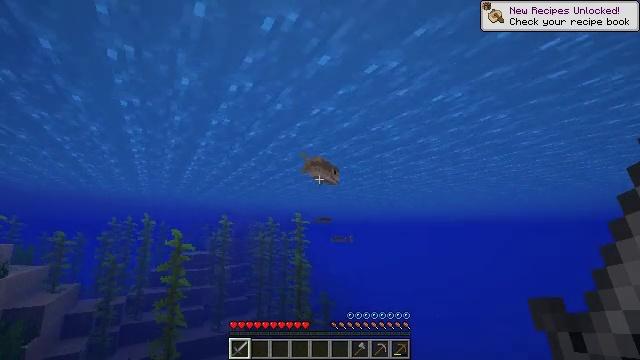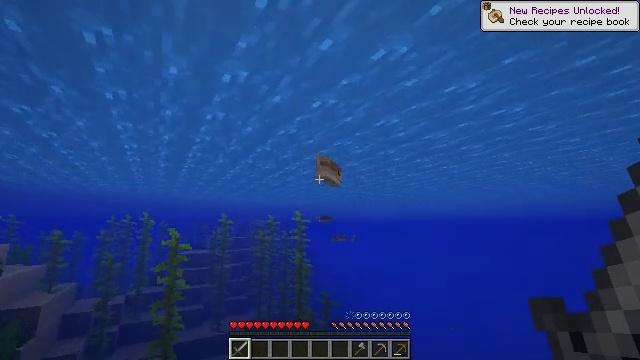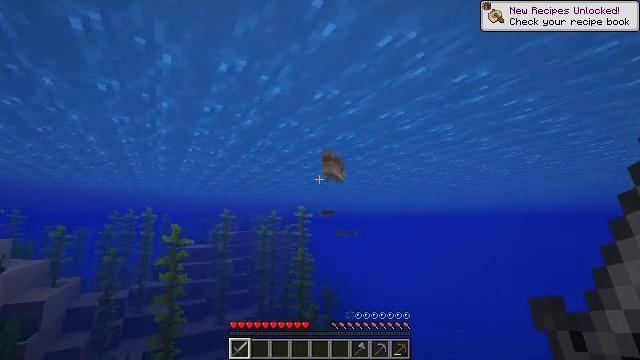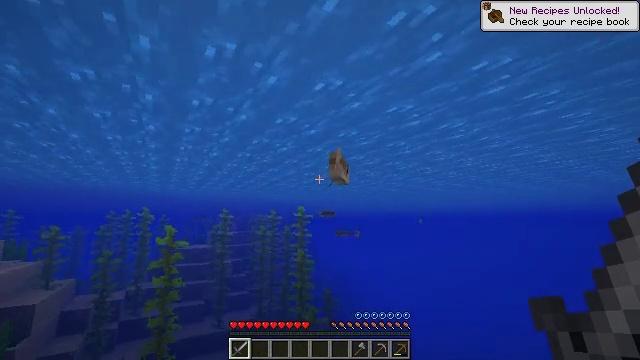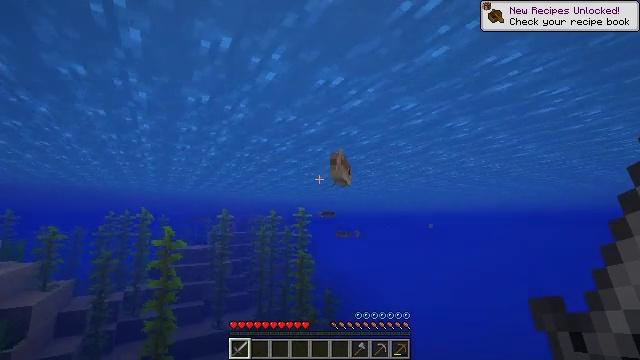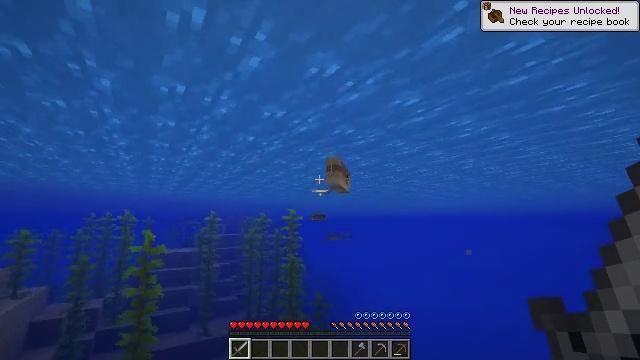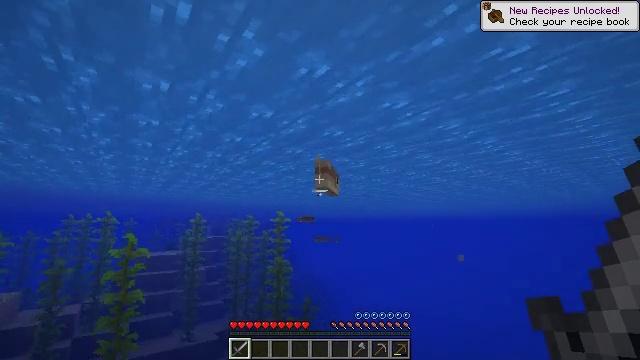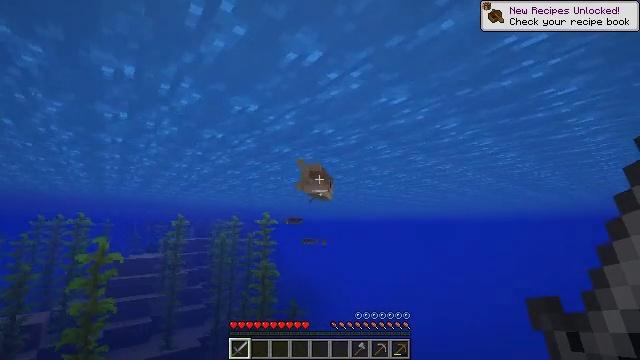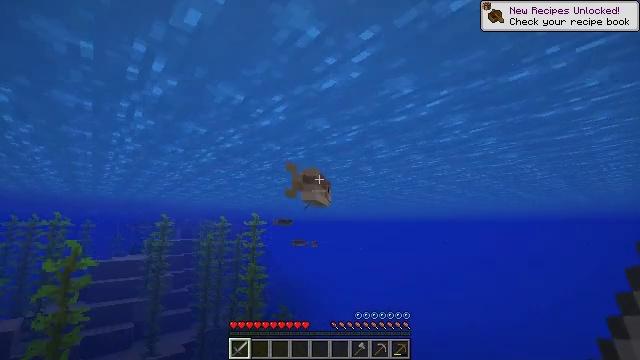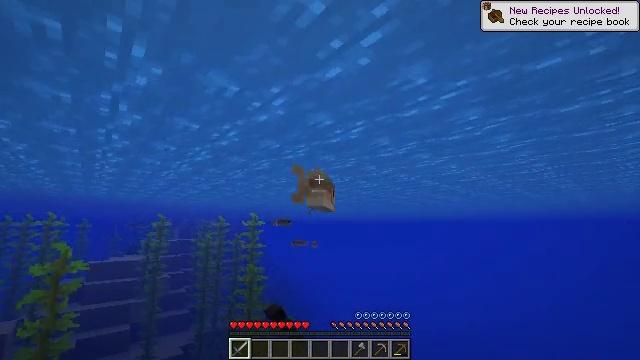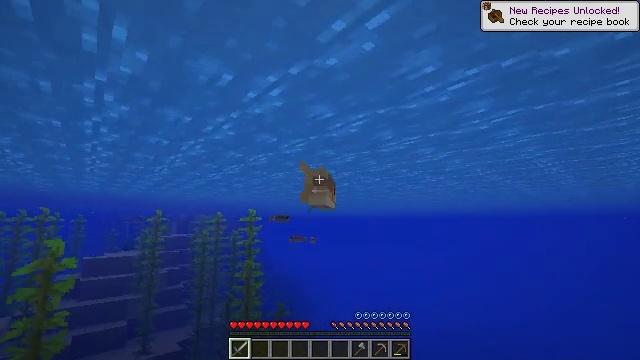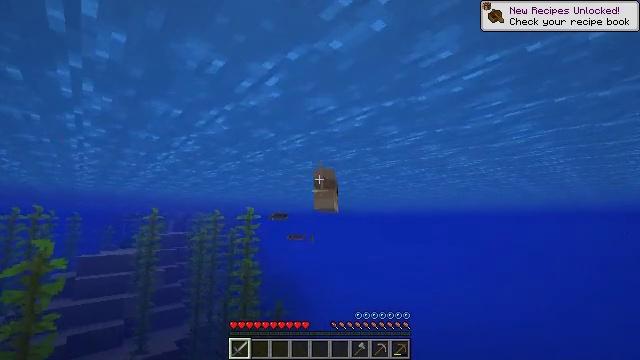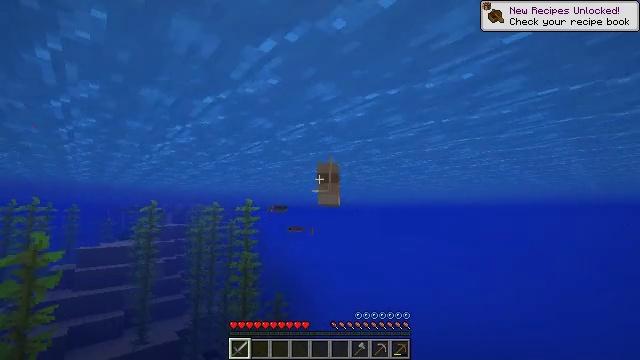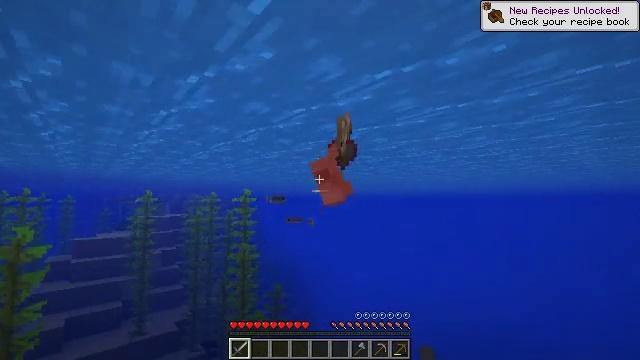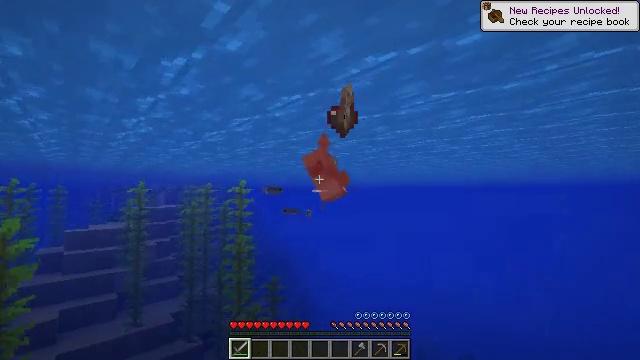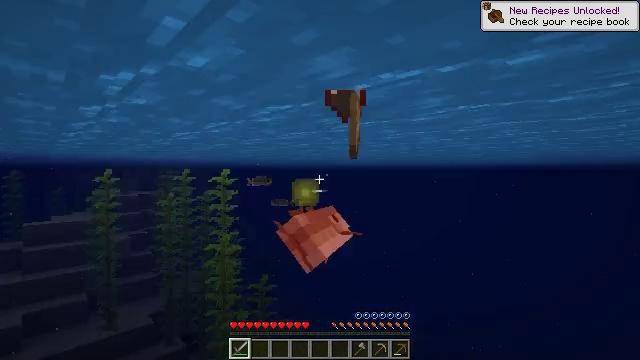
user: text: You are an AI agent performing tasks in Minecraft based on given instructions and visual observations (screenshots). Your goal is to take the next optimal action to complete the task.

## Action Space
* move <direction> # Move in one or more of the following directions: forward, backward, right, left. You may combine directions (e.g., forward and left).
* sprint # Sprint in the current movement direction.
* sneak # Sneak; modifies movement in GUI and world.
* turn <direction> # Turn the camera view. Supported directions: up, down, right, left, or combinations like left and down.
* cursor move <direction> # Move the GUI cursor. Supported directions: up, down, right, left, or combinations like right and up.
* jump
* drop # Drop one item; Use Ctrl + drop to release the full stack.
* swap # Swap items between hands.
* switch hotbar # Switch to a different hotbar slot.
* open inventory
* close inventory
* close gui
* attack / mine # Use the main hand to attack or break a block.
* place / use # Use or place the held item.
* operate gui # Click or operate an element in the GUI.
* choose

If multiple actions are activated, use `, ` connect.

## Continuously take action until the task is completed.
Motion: motion action
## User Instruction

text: Kill the cod.
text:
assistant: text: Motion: move forward
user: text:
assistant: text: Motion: move forward, turn down
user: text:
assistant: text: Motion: move forward
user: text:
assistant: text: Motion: move forward
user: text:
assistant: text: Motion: move forward, turn right
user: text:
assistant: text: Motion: move forward, turn right
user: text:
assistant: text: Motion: move forward, turn right
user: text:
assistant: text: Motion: move forward, turn right, attack / mine
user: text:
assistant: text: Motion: move forward, attack / mine
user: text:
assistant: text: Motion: move forward, turn down, attack / mine
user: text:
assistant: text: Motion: move forward
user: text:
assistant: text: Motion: move forward, turn down
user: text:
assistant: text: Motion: move forward, turn down
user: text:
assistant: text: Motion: move forward, turn down
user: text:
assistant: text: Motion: move forward, turn right and down
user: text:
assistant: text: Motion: move forward, turn right and down
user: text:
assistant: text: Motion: move forward
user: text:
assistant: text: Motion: turn right and down
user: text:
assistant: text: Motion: no_op
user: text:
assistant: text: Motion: no_op
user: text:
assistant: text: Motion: no_op
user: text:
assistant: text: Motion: move forward
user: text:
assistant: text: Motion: move forward
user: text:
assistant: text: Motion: move forward
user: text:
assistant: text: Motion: move forward
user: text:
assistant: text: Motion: move forward
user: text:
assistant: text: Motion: move forward
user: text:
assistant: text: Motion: move forward
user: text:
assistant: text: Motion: move forward
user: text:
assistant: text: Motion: move forward